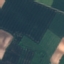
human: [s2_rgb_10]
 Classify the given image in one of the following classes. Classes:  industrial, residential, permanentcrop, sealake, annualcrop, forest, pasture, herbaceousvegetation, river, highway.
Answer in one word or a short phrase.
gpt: AnnualCrop